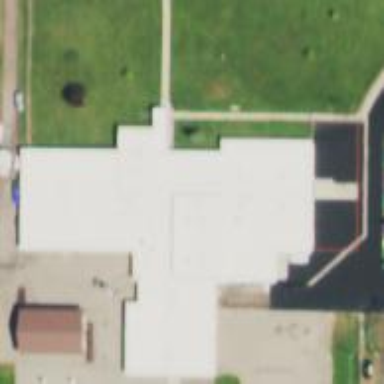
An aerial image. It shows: School.